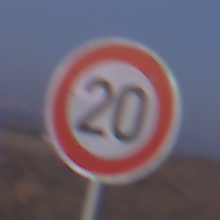
Verkehrszeichen: Geschwindigkeit20
Umgebung: Outdoor, Nature
Tageszeit: SunriseSunset
Wetter: Clear
Licht: Natural
Jahreszeit: NotSpecified
Kontrast: LowContrast